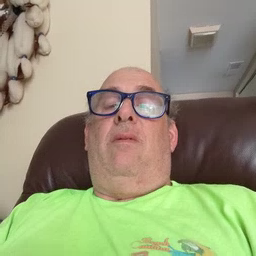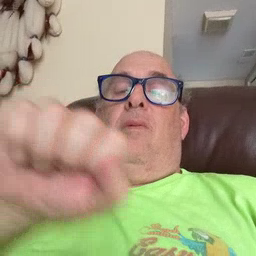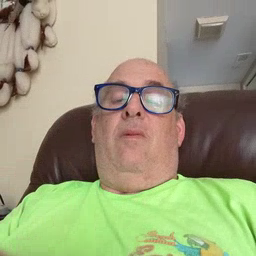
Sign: shoe